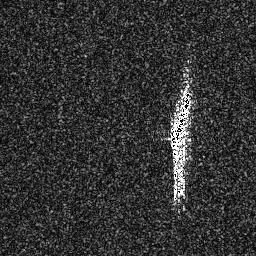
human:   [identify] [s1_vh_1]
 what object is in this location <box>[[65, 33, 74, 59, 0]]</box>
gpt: <ref>1 medium ship at the center</ref>